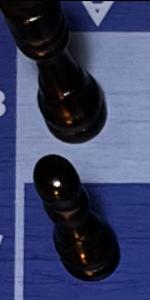
Label: Pawn_Black